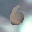
Label: 6